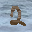
Label: 2